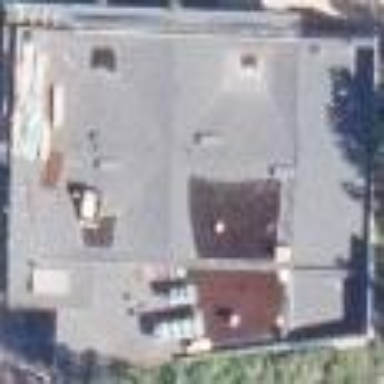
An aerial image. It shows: Commercial building.